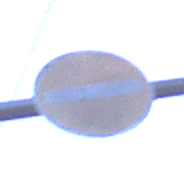
Verkehrszeichen: VerbotDerEinfahrt
Umgebung: Outdoor, Nature
Tageszeit: SunriseSunset
Wetter: Clear
Licht: Natural
Jahreszeit: NotSpecified
Kontrast: LowContrast